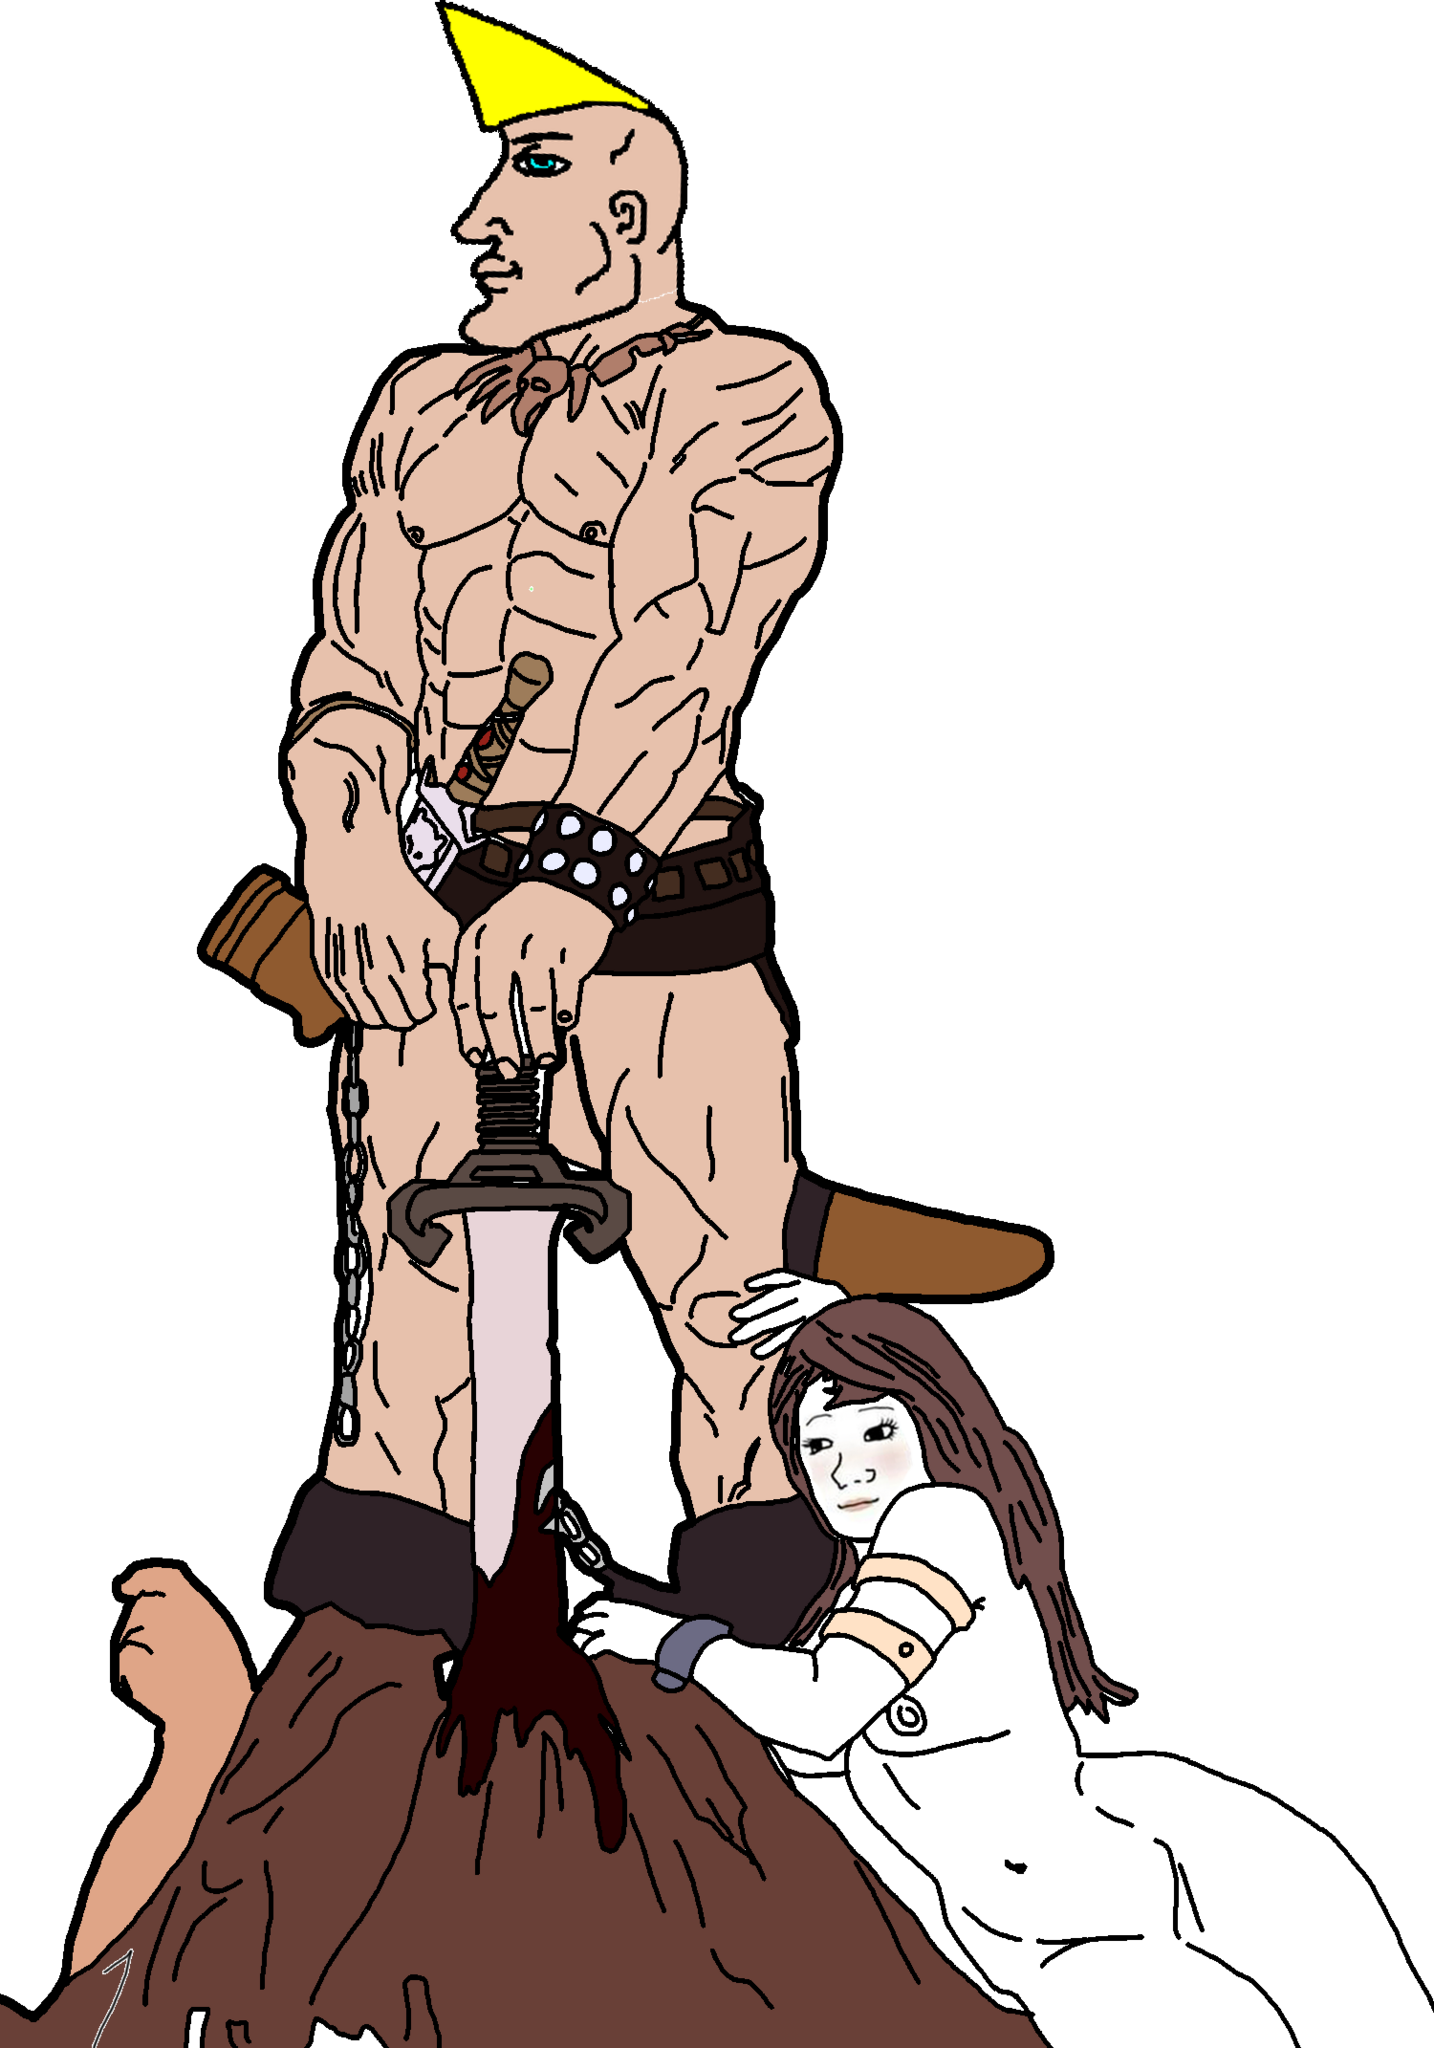
Label: 4_Yes_Chad